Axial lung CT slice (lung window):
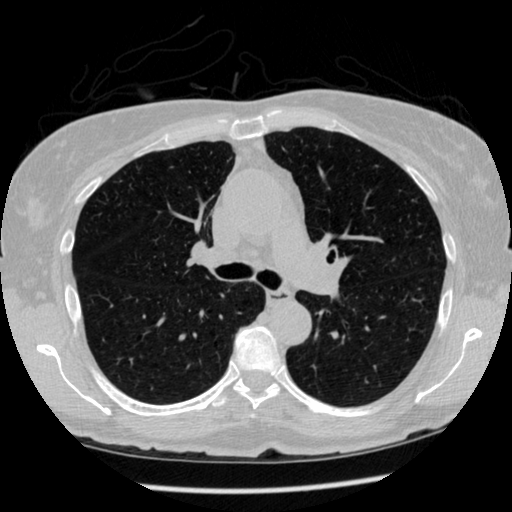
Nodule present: no